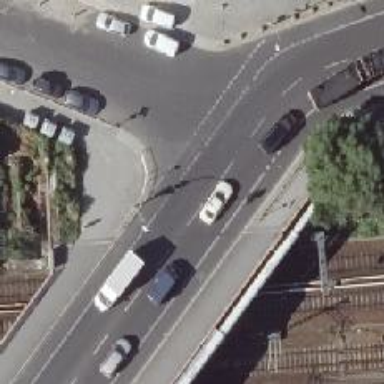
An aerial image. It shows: Tertiary road with asphalt surface. There is separate sidewalk and exclusive cycle lanes on both sides.